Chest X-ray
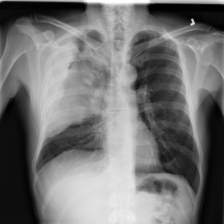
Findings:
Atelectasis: negative
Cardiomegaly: negative
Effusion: negative
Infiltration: negative
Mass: negative
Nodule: negative
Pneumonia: negative
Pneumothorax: negative
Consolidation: negative
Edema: negative
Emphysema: negative
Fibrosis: negative
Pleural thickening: positive
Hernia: negative